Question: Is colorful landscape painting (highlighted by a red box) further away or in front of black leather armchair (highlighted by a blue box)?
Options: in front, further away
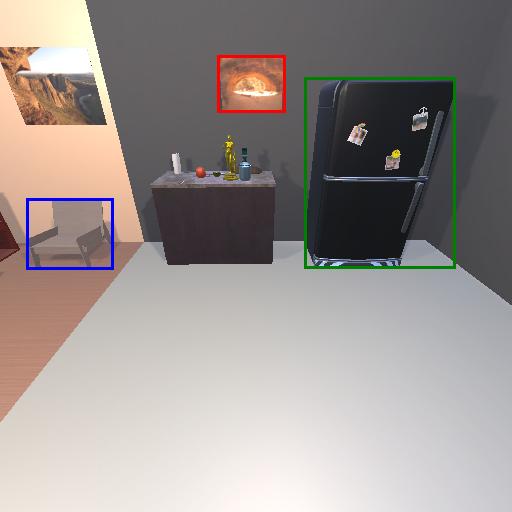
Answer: in front